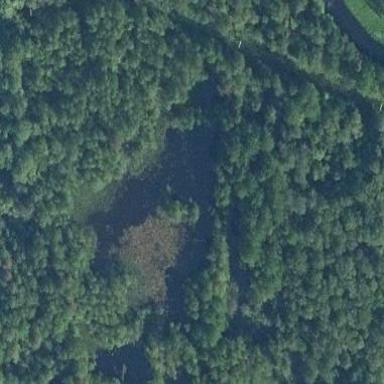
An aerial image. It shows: Peaceful pond surrounded by nature.